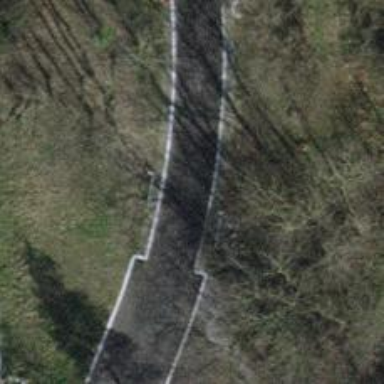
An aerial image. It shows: Cycle barrier.